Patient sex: M
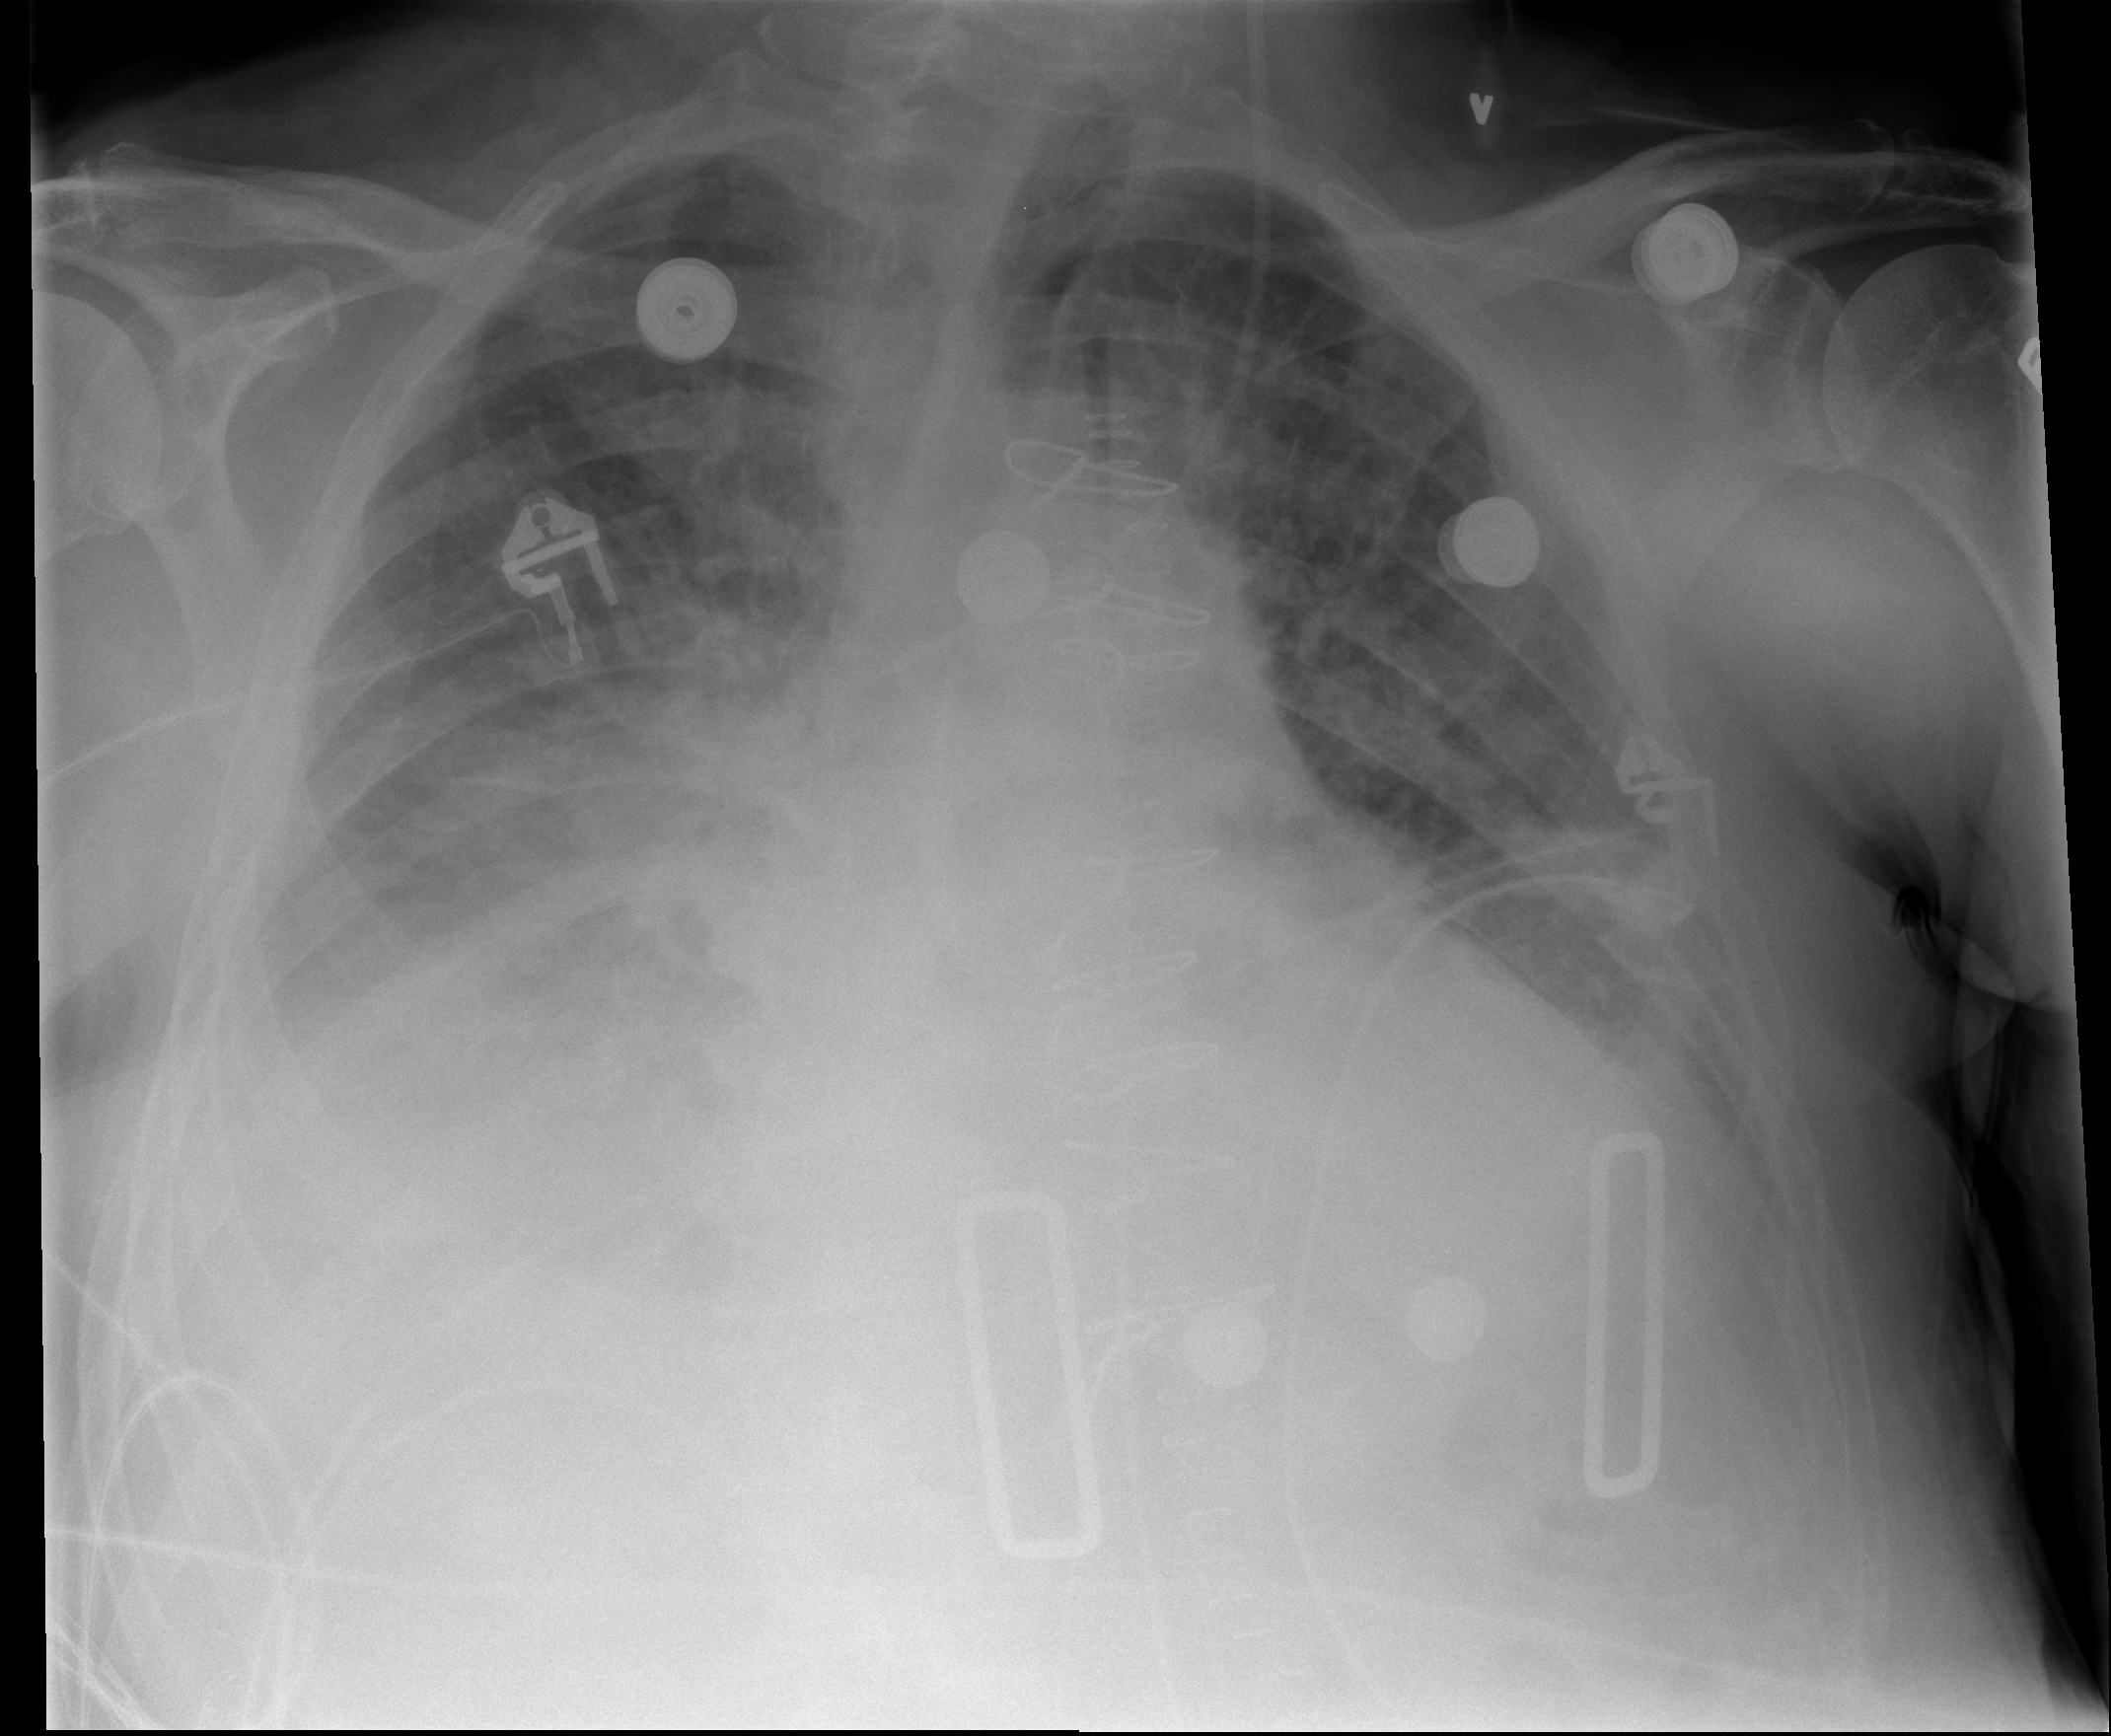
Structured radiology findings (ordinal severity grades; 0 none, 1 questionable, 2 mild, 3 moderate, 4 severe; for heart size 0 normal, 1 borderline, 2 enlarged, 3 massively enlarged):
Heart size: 2
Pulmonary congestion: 3
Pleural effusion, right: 3
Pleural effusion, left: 2
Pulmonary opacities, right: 3
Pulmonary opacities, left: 3
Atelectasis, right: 4
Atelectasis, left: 4